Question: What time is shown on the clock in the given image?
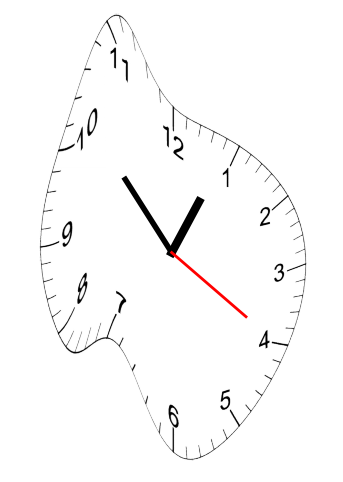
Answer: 12:52:20